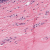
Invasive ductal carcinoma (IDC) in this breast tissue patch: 0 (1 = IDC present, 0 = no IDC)